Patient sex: M
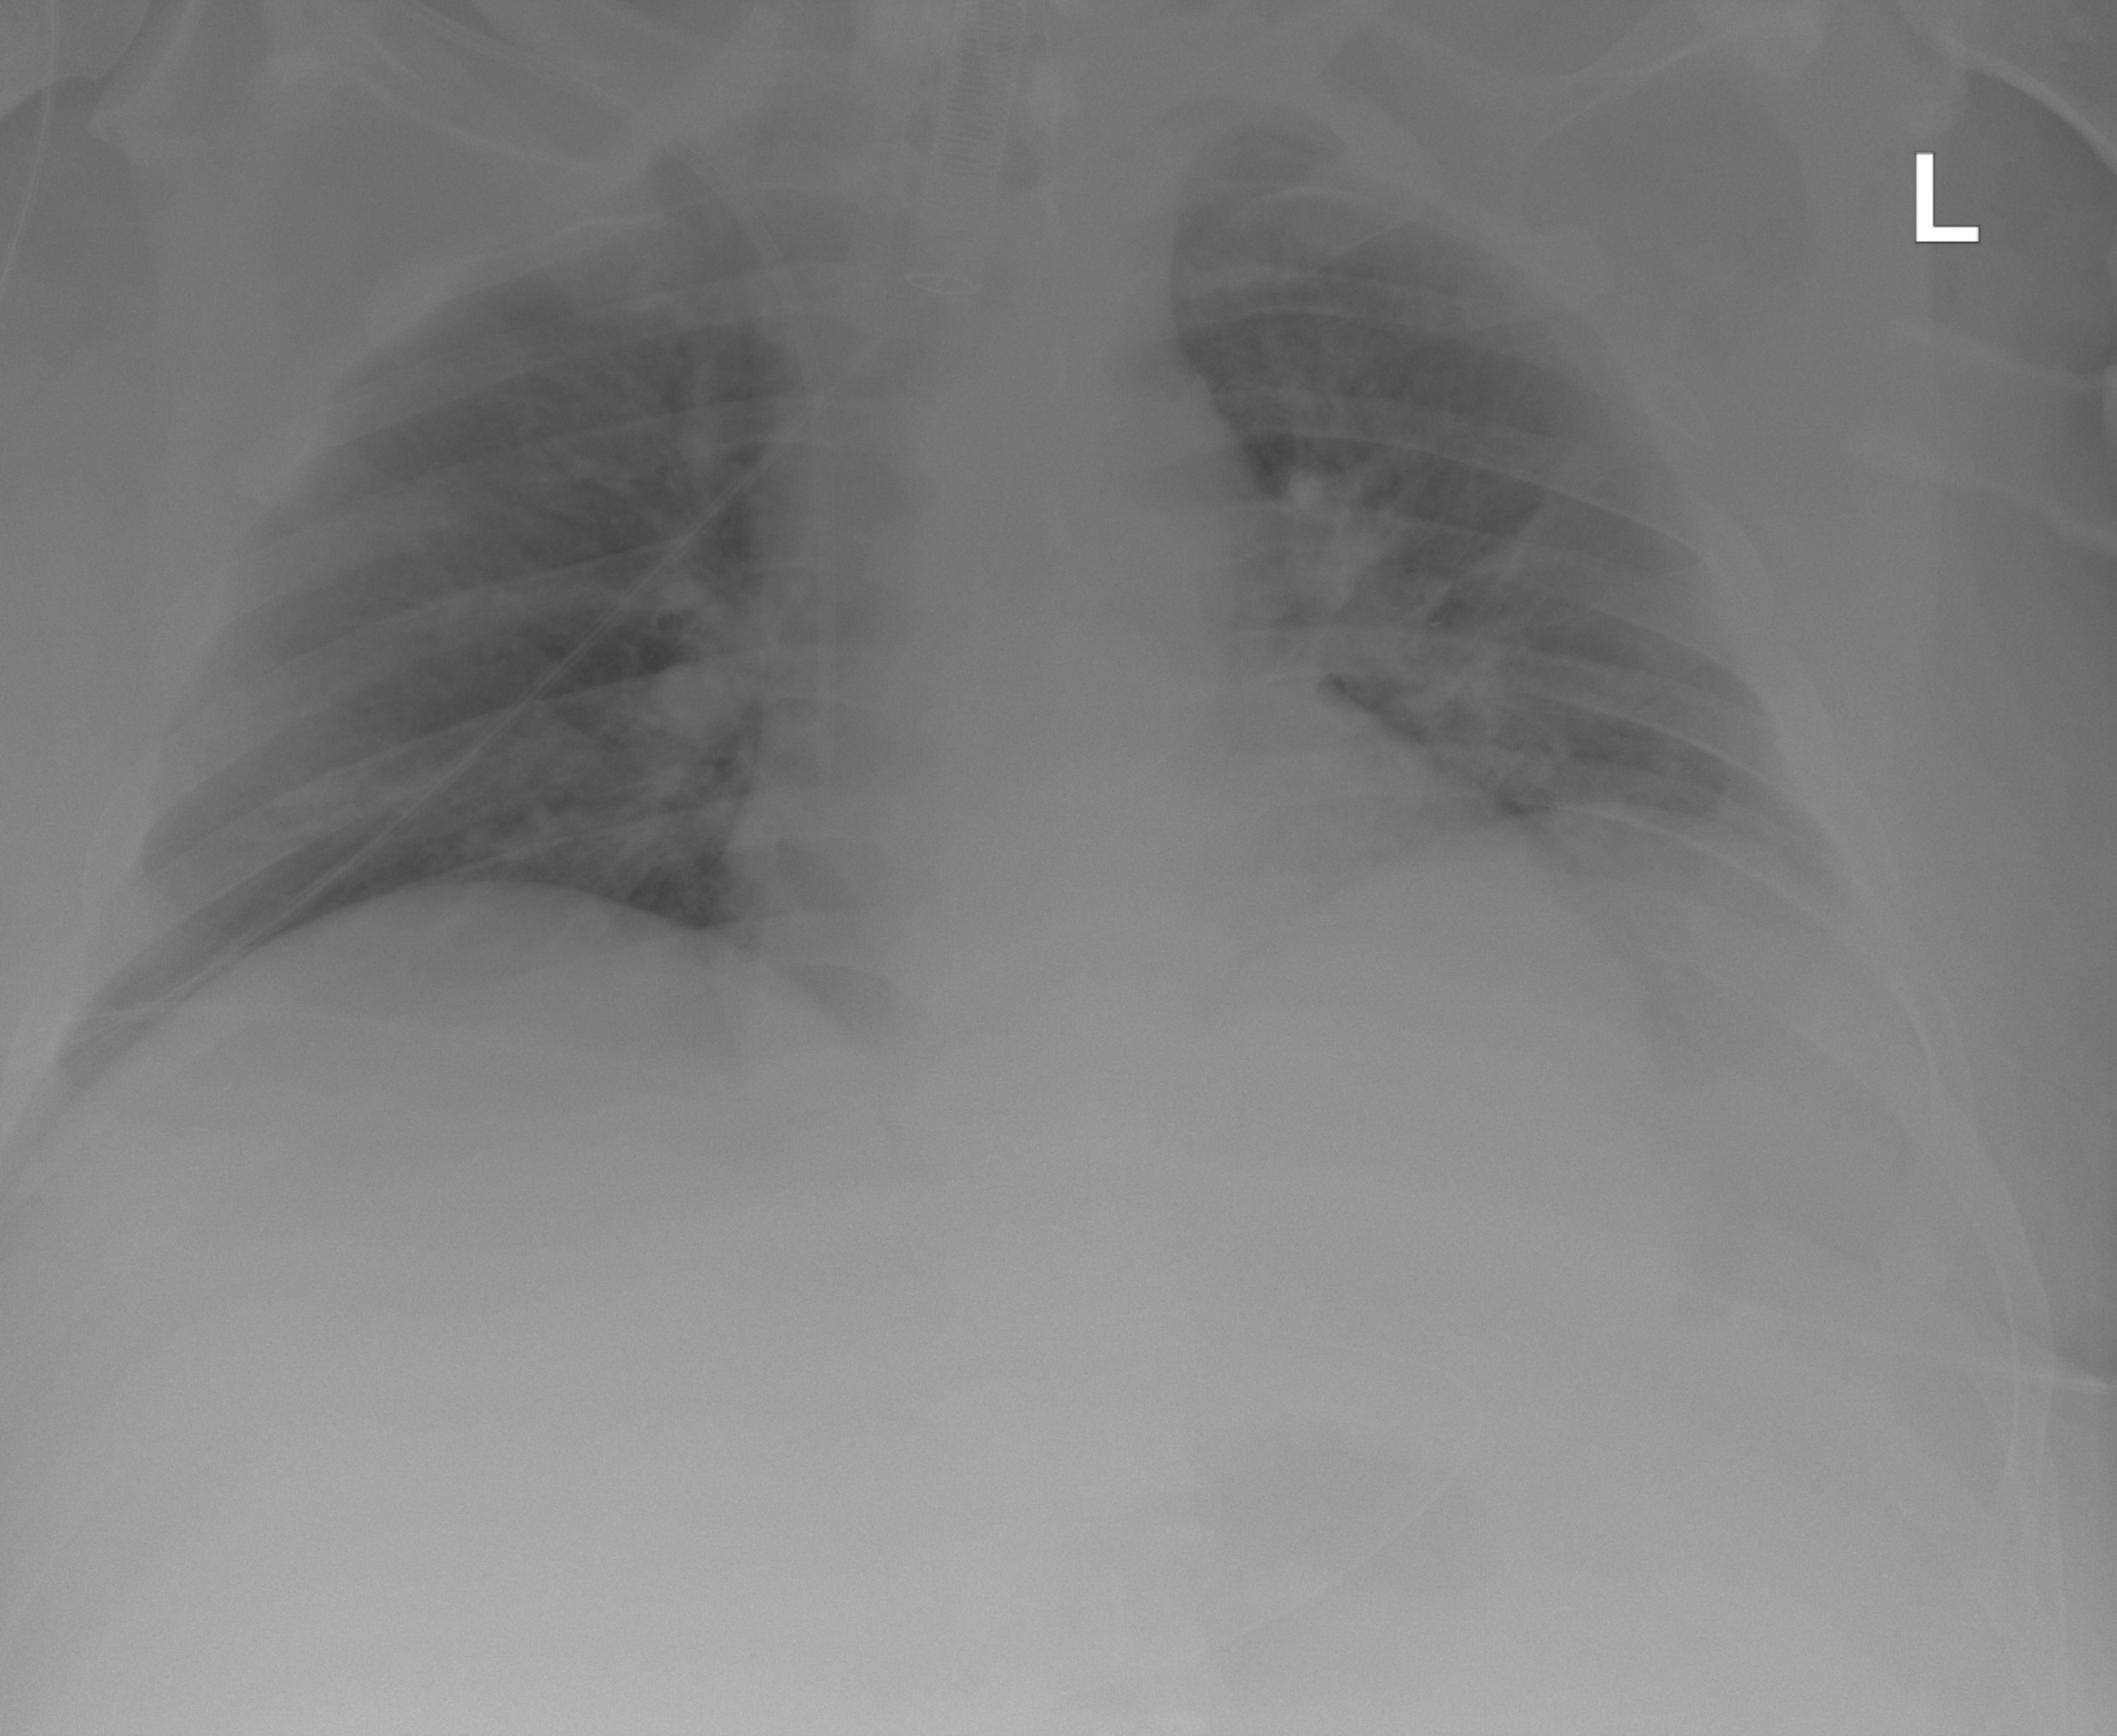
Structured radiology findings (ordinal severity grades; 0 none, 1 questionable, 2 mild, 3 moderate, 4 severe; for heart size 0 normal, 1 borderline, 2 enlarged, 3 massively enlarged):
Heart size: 2
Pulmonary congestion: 2
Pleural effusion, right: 0
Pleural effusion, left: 2
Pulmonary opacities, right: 0
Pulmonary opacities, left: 0
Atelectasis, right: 2
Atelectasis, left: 0